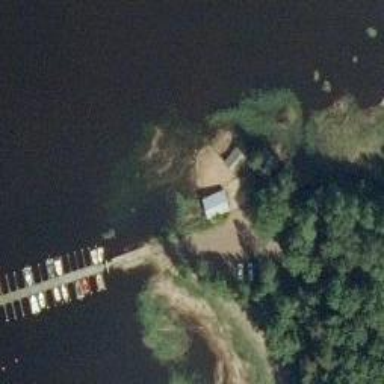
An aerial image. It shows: Man-made pier.